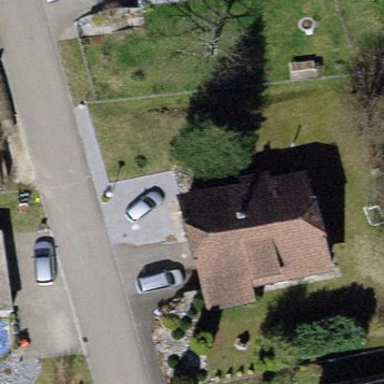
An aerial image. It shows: Detached building with half-hipped roof shape.